Question:
I changed max_connection value is 1 / hour in mysql server.than I close the mySql workbench and I again try to open.It shows the above error what can I do can any one tell how to fix this.
Thanks in advance
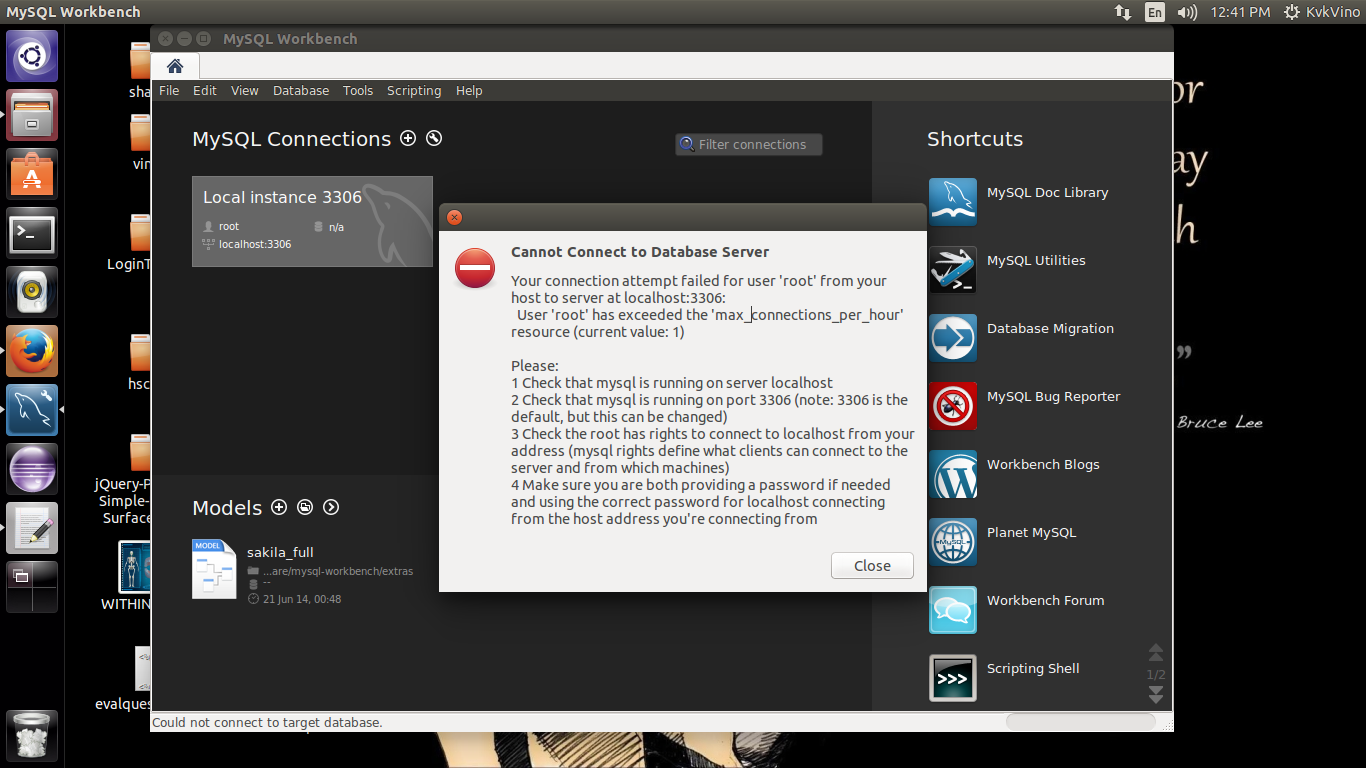
Answer: my problem is solved using following way
Actually what i did wrong is i set max_connection_per_hour=1 in my workbench settings.
that's why i can't open the connection for some period of time .now i solved using terminal with the use of following command
$ mysql -u root -p
then i just enter the password for root user than i use the following command
mysql>$ grant usage on to 'root'@'localhost' with max_connections_per_hour 0;
after than i can open my connection with out any problem.
i tried this command many times but after one hour only it works for me before that it gives me an error